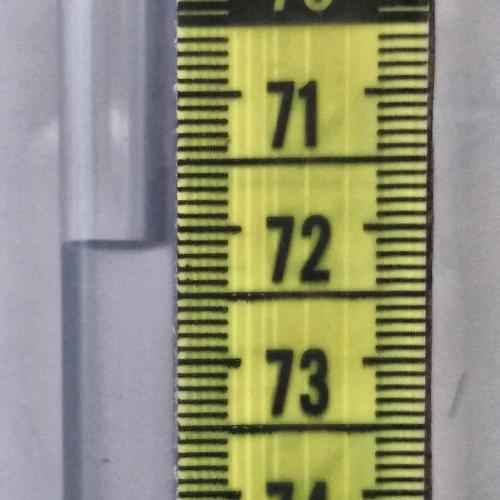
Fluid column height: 72.1 cm